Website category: sports
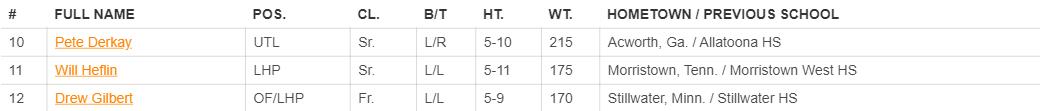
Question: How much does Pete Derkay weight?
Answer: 215

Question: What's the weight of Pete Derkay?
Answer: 215

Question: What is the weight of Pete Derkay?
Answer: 215

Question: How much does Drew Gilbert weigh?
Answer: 170

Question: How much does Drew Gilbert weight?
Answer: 170

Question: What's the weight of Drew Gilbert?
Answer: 170

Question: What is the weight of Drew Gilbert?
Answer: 170

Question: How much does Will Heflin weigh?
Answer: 175

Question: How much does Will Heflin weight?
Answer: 175

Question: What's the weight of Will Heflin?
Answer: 175

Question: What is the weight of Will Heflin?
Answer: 175

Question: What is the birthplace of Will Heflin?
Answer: Morristown, Tenn.

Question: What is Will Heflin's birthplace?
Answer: Morristown, Tenn.

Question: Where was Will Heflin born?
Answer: Morristown, Tenn.

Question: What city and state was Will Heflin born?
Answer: Morristown, Tenn.

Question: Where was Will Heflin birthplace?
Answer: Morristown, Tenn.

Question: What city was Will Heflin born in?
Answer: Morristown, Tenn.

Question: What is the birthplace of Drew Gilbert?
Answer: Stillwater, Minn.

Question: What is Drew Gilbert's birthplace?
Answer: Stillwater, Minn.

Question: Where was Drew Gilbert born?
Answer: Stillwater, Minn.

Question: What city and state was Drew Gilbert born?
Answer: Stillwater, Minn.

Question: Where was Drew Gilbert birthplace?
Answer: Stillwater, Minn.

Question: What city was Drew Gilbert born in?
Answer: Stillwater, Minn.

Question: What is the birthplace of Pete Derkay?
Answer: Acworth, Ga.

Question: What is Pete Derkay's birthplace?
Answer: Acworth, Ga.

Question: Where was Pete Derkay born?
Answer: Acworth, Ga.

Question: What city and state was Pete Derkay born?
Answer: Acworth, Ga.

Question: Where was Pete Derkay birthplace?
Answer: Acworth, Ga.

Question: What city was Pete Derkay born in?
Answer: Acworth, Ga.

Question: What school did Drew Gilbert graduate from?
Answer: Stillwater HS

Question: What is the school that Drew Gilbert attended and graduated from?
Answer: Stillwater HS

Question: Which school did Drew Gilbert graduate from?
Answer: Stillwater HS

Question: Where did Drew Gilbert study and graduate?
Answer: Stillwater HS

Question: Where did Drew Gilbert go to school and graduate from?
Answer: Stillwater HS

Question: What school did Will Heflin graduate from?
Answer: Morristown West HS

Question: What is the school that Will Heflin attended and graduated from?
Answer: Morristown West HS

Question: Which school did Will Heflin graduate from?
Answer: Morristown West HS

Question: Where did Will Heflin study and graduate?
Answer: Morristown West HS

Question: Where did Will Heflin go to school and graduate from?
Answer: Morristown West HS

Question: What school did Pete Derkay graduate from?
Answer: Allatoona HS

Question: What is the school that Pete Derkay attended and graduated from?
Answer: Allatoona HS

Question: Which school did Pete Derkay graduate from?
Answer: Allatoona HS

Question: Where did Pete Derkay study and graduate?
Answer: Allatoona HS

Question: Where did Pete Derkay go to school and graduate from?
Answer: Allatoona HS